Question: The following snippet is used in conjunction with a jQuery UI autocomplete element ('#search'). In Firefox, Chrome, etc. it behaves as expected and always returns true for the selected element. .
'''
$('mySelector').filter(function() {
if ($(this).text().toLowerCase() == $('#search').val().toLowerCase()) {
return true;
}
});
'''
For any hints about how this behaviour could be caused I will be very thankful!
After pasting the nice analyze function by Sime Vidas I run the thing again and here comes the result of the comparison that should return true:

After some more investigation. I seems the comparison returns true (thank god, otherwise I would have needed a shrink). But the filter function return any valid objects. Which it should, if the comparison is true.
Turns out I tested only cases where everything was fine. A few entries had double spaces between first and last name which didn't result in a FALSE evaluation in FF and Chrome but did in IE7.
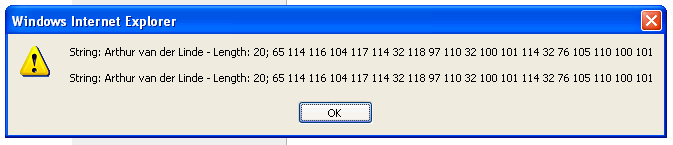
Answer: Here:
'''
function analyze( str ) {
var output, i;
output = 'String: ' + str + ' - Length: ' + str.length + '; ';
for ( i = 0; i < str.length; i += 1 ) {
output += str.charCodeAt( i ) + ' ';
}
return output;
}
'''
And then:
'''
alert( analyze( operand1 ) + '
' + analyze( operand2 ) );
'''
<URL>
The alert box will show you all code points of both strings....